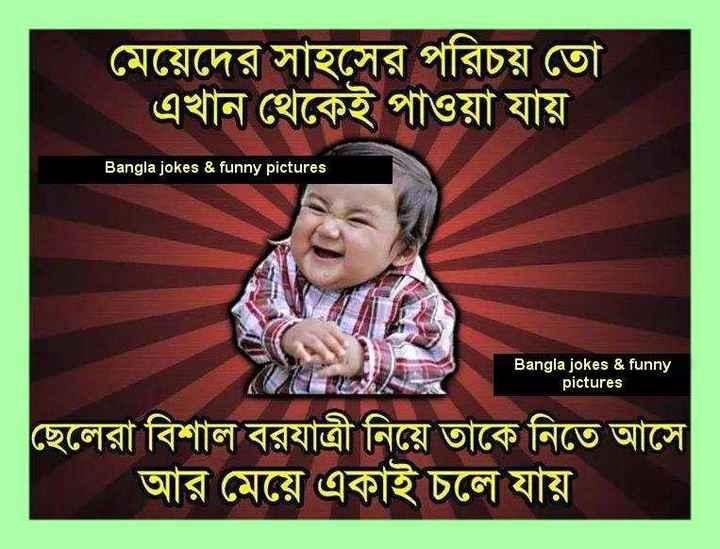
Text: মেয়েদের সাহসের পরিচয় তো এখান থেকেই পাওয়া যায়, ছেলেরা বিশাল বরযাত্রী নিয়ে তাকে নিতে আসে এবং মেয়ে একাই চলে যায়
Label: Non Hate